Question: Truly befuddled, this is the test output:
'''
Failure/Error: page.assert_selector("#borrower cancel")
Capybara::ExpectationNotMet:
expected to find css "#borrower cancel" but there were no matches
# ./spec/features/borrow_dashboard_spec.rb:354:in 'block (3 levels) in <top (required)>'
'''
I did a 'save_and_open_page' (yes for the right test) and this is the relevant excerpt from the Inspect Element:

What is happening?! FYI in a similar situation, other tests that look for '#borrowed item' also say it can't be found. I tried putting the id in both '<td>' and '<span>' and then also tried making it one string, e.g., 'borrowed_item'. Nothing has worked so far.
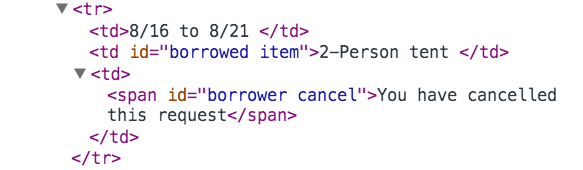
Answer: As @AndreyBotalov points out, the problem is with id attribute including spaces, which is not valid html. The best solution would be to fix the id attribute to not use spaces.
If that is not an option, you can use an attribute selector instead of the id selector. In the attribute selector, make sure to include quotations around the id attribute value:
'''
page.assert_selector('[id="borrower cancel"]')
'''